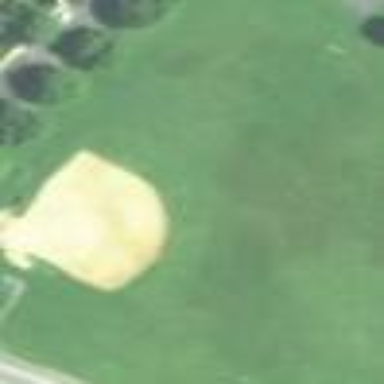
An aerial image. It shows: Softball pitch with sandy surface for leisure land.